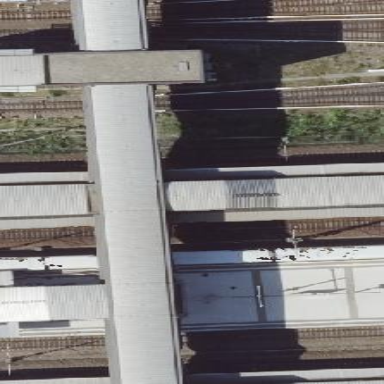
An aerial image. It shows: Bridge with building part.